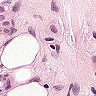
Metastatic tissue present: yes